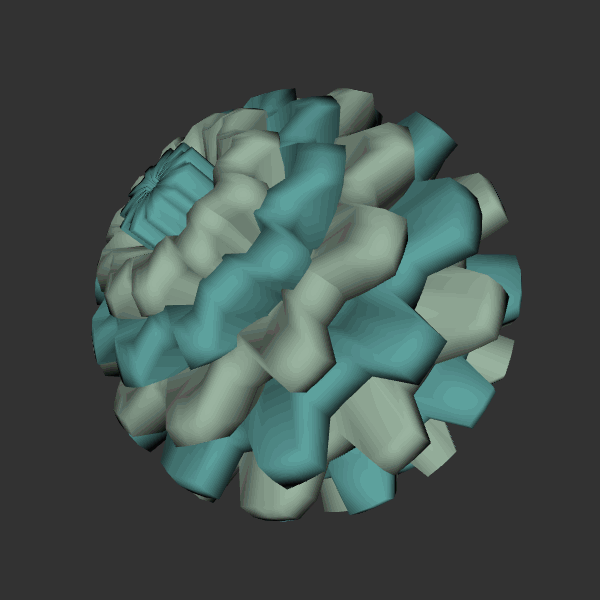
Background: dark